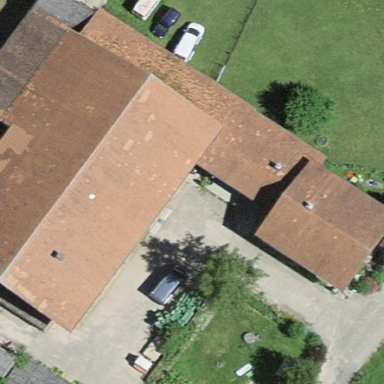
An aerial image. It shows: Farm building.